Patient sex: M
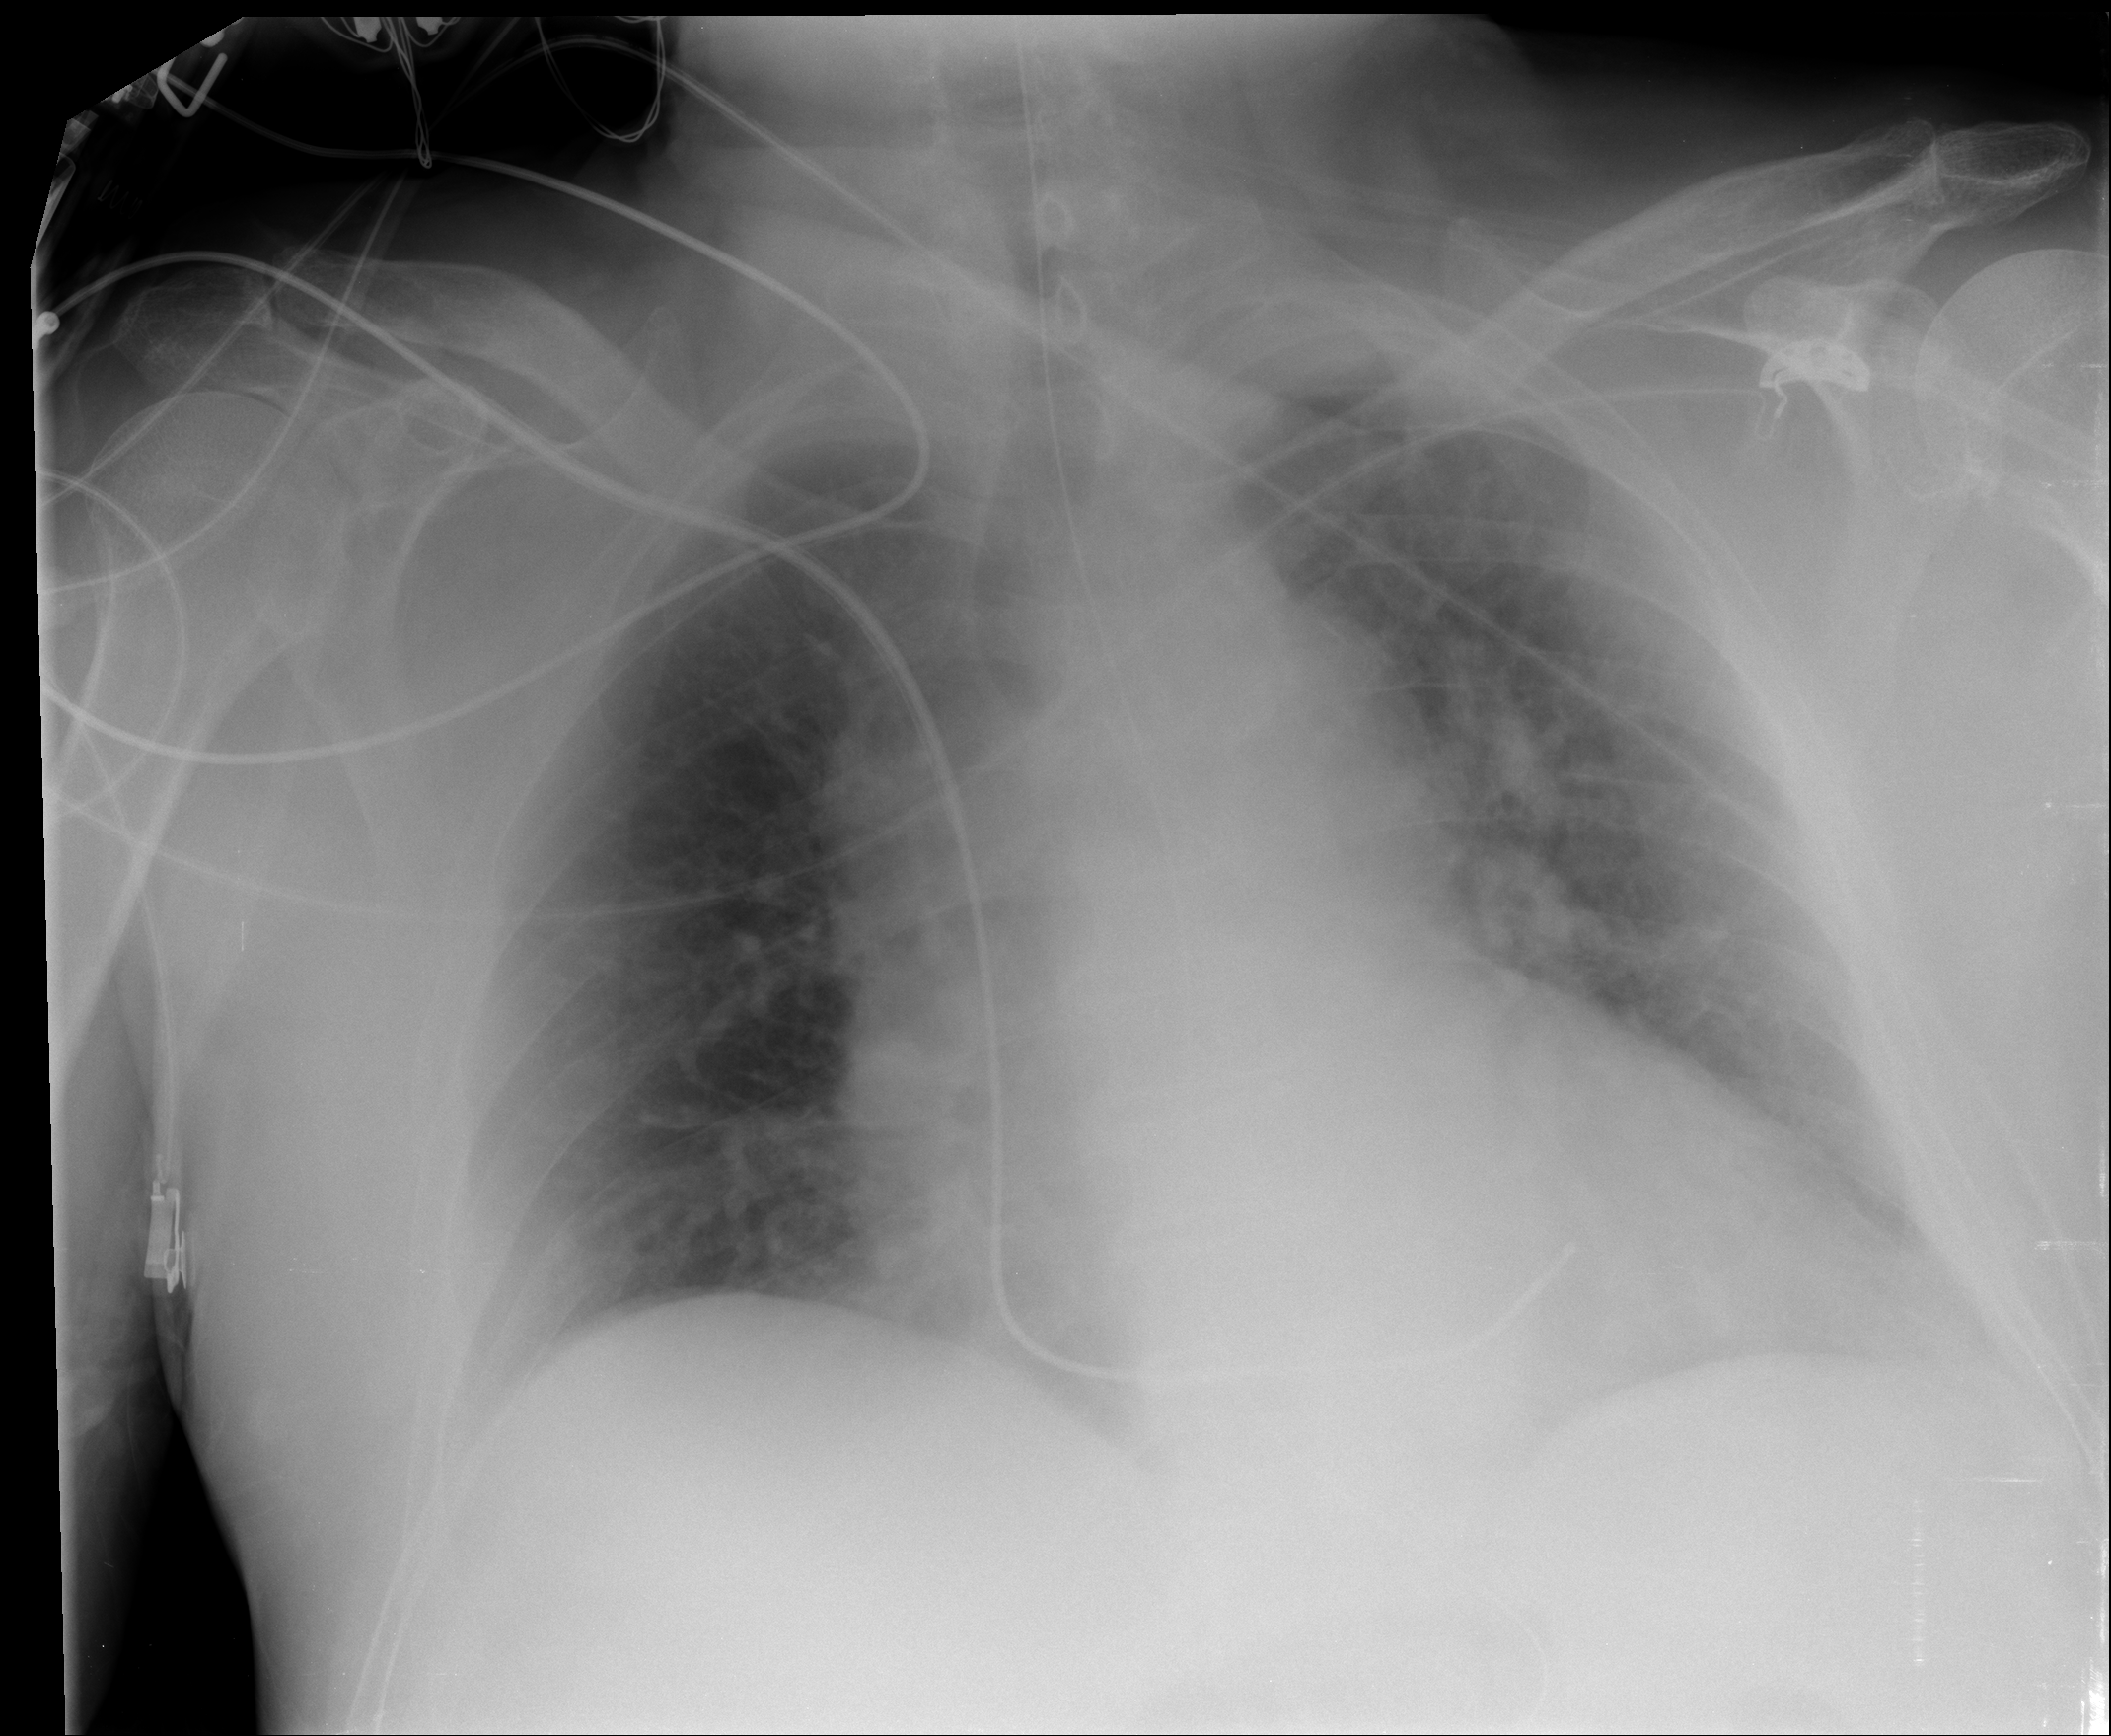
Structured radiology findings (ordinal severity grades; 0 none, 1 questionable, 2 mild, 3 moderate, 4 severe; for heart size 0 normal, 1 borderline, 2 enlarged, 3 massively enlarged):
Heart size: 2
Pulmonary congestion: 1
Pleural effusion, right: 0
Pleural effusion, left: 0
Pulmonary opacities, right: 0
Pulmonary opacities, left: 0
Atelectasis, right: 0
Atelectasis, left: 0